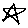
Label: star